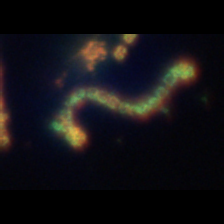
Taxon: Chaetoceros
Group: Diatoms